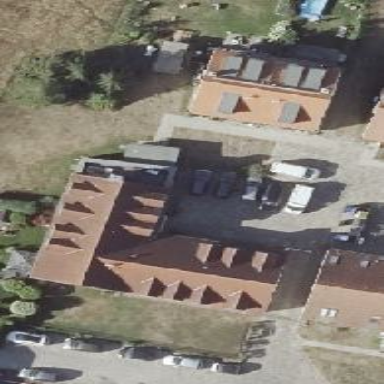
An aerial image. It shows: Gabled roof on building that houses apartments.